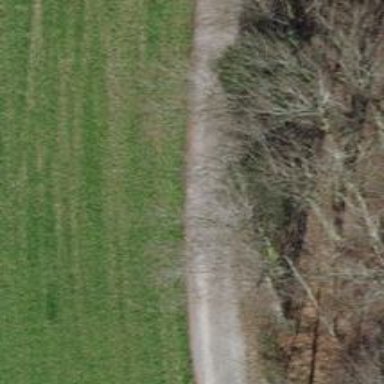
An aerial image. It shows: Track with grade 2 gravel surface.